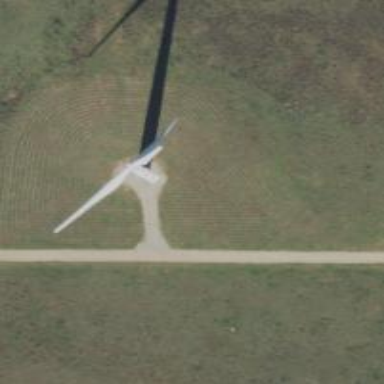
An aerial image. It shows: Wind generator with horizontal axis. The generator is wind turbine.